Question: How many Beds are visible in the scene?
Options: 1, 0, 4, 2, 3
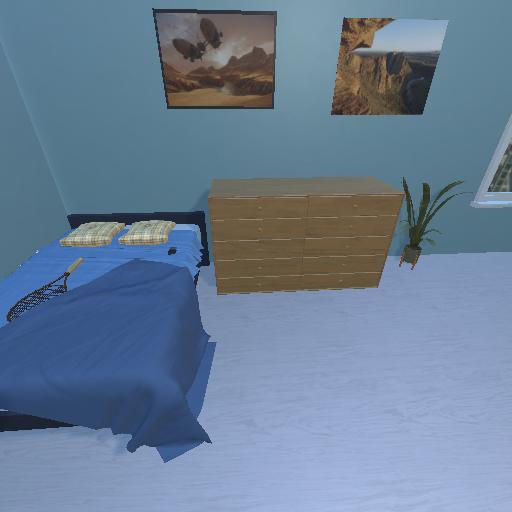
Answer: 1